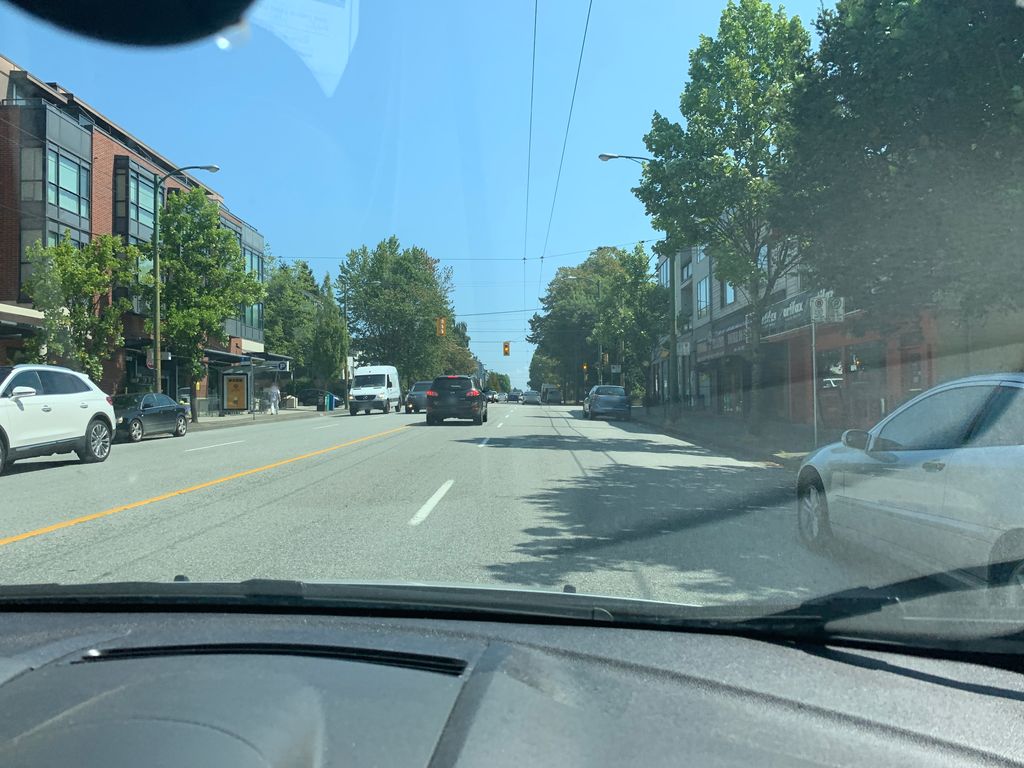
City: vancouver